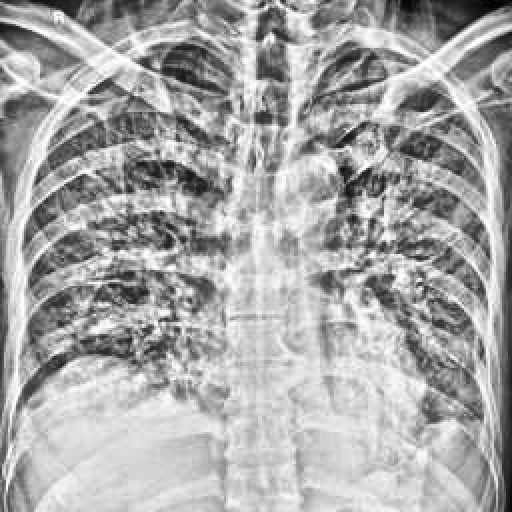
Finding: TUBERCULOSIS